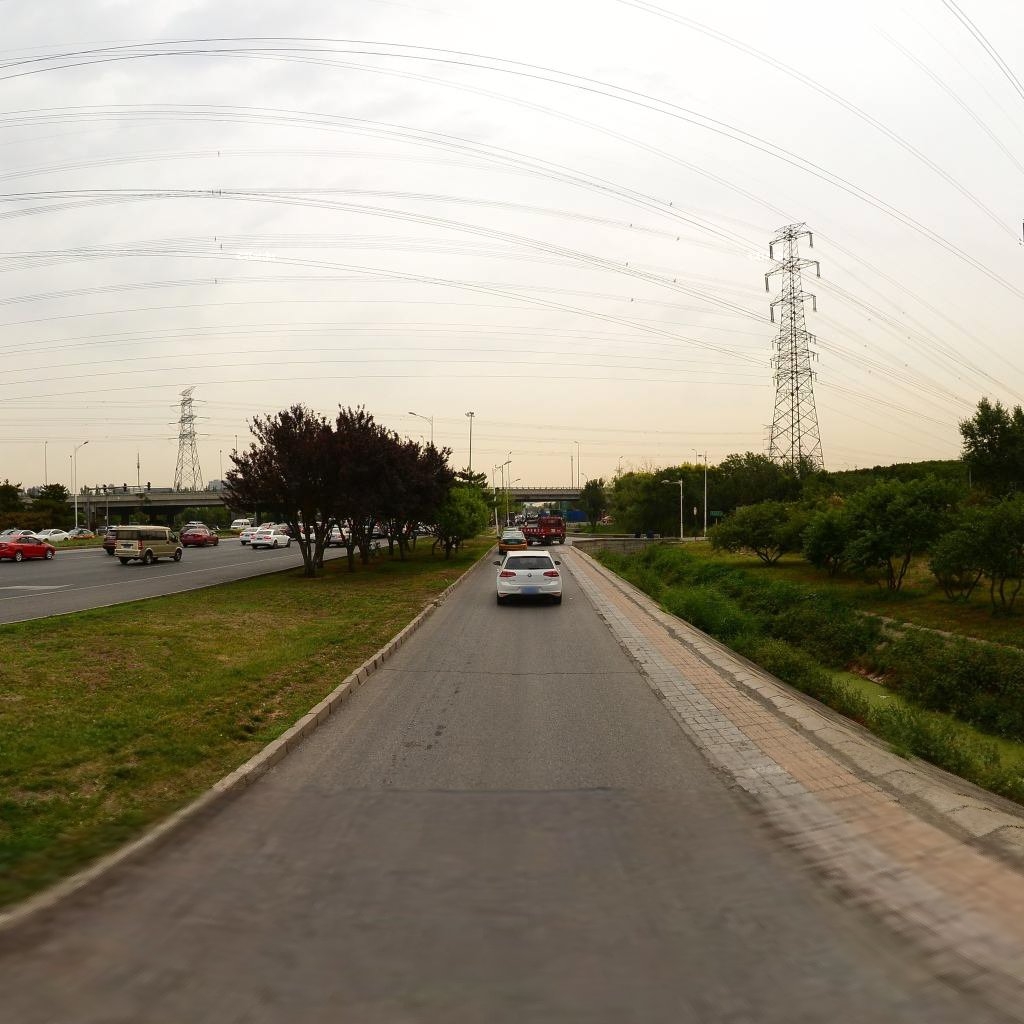
Region: Haidian
Road damage annotations: transverse crack